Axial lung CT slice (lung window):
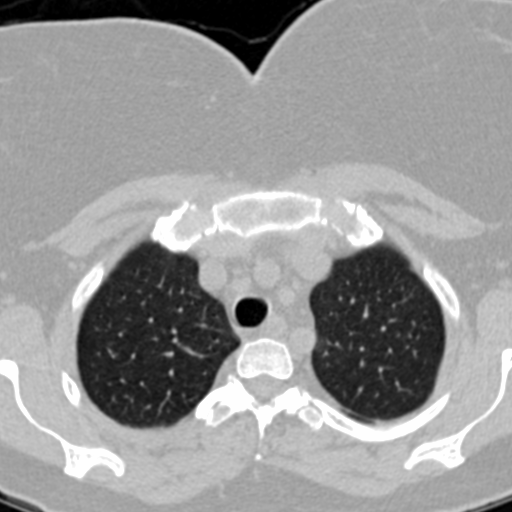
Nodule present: no